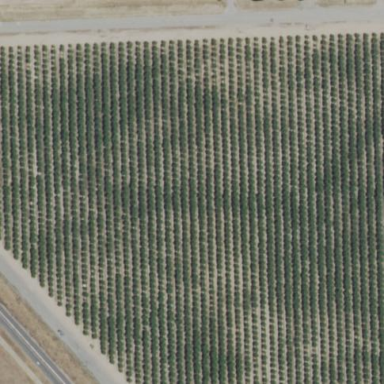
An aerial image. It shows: Orchard.